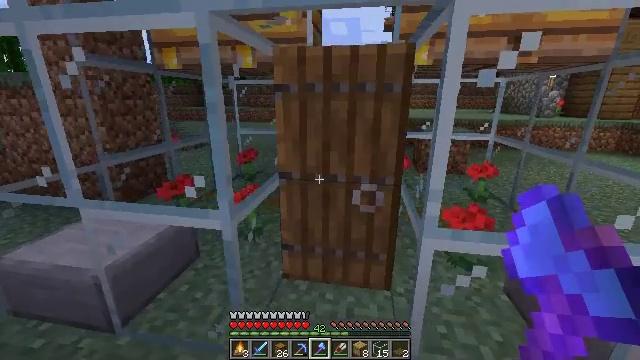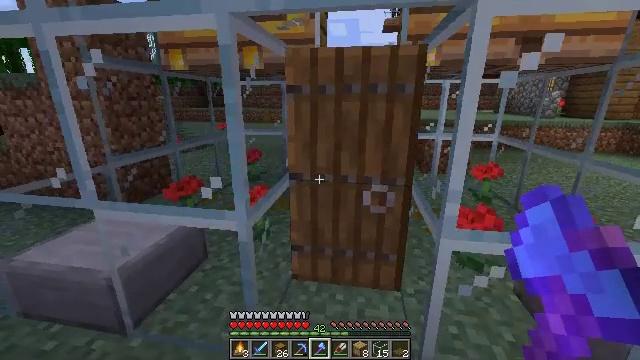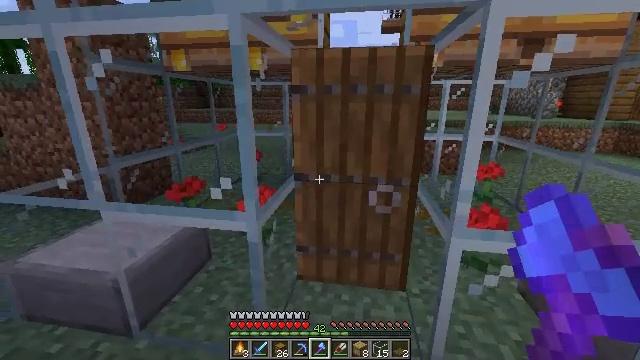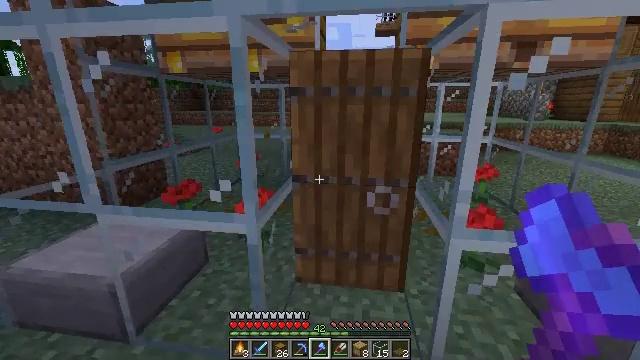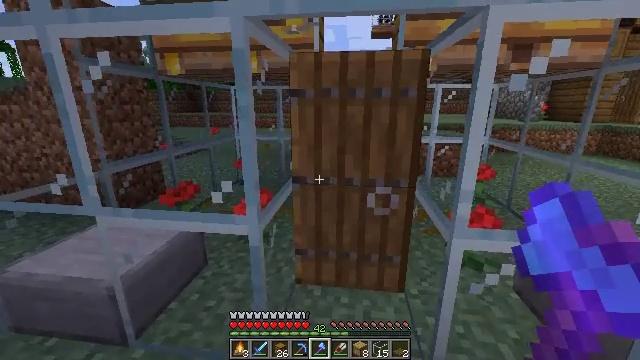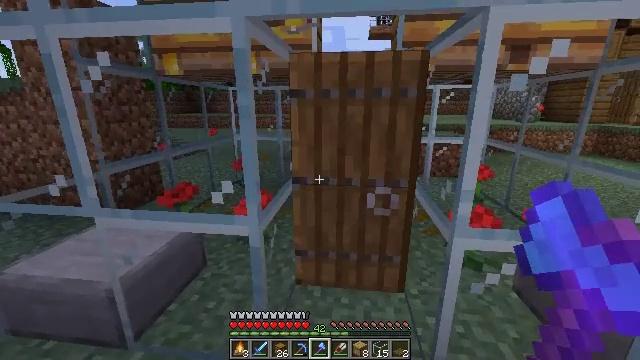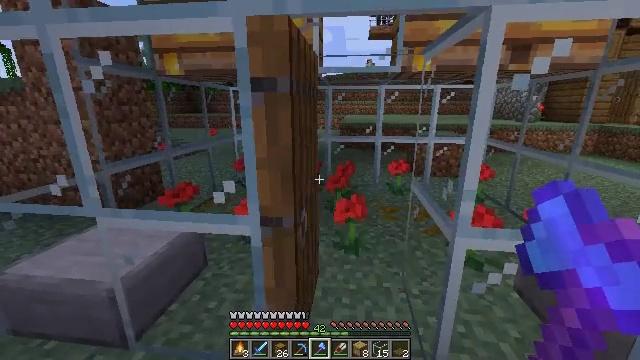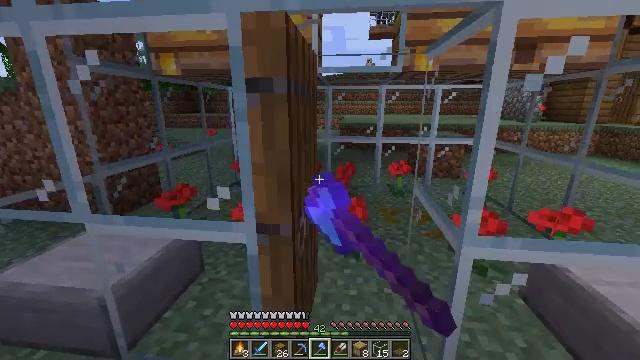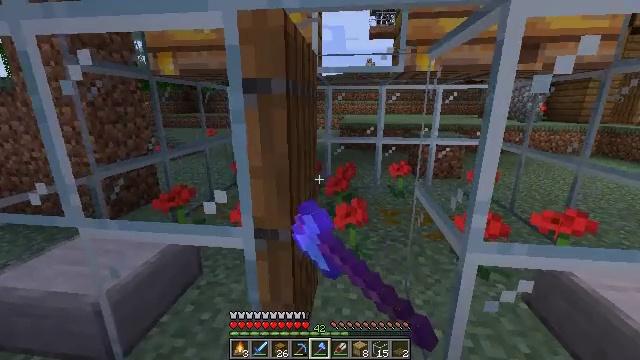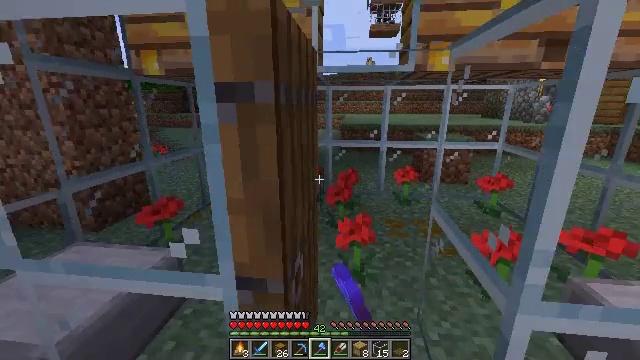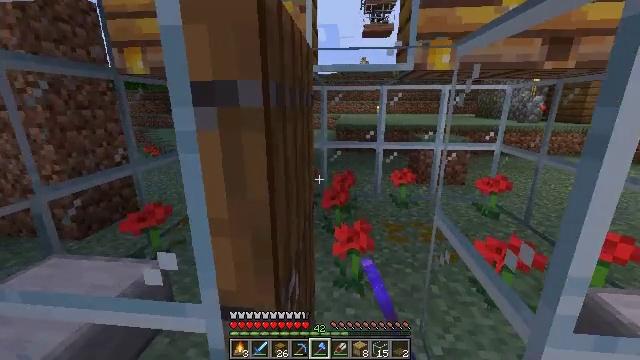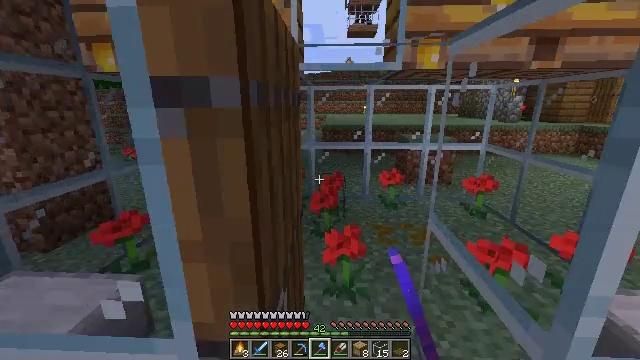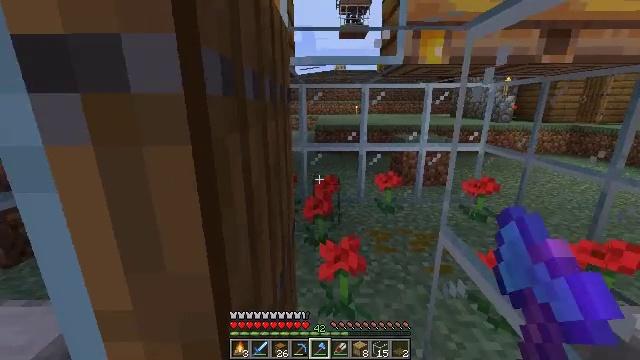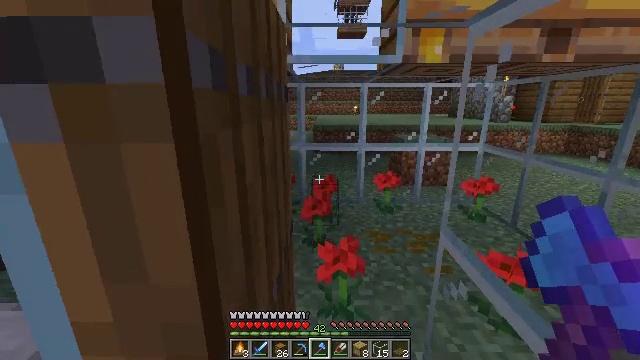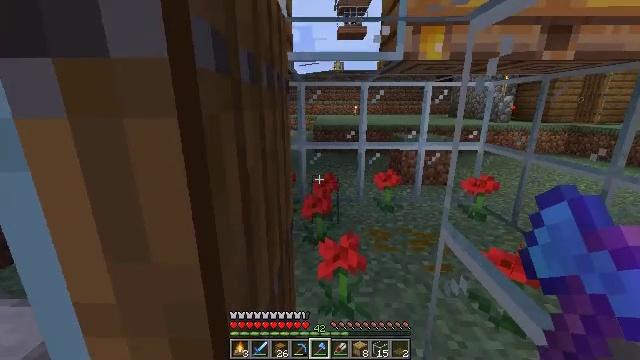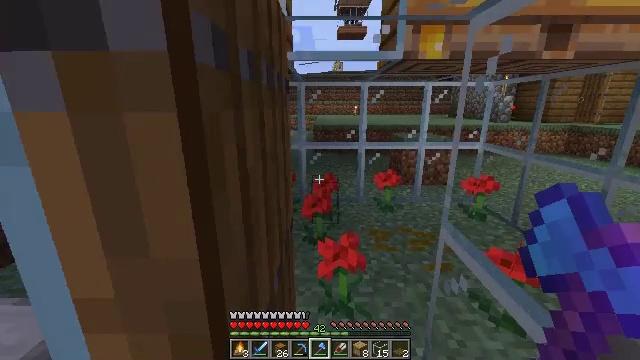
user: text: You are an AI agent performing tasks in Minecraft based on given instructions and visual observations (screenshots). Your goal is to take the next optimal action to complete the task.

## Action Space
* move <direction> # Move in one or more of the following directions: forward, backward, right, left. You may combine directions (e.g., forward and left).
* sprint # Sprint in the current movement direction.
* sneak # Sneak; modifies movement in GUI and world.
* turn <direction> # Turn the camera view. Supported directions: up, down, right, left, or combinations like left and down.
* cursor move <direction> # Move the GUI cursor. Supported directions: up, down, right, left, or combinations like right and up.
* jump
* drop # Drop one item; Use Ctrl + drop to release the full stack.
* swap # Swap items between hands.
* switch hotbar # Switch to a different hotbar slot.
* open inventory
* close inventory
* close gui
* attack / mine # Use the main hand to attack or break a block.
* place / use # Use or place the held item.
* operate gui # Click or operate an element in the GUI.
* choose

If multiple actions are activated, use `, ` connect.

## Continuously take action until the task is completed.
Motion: motion action
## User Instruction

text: Attack the glass to break it.
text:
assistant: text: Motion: no_op
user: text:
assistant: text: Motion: no_op
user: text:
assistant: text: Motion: turn right
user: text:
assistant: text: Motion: no_op
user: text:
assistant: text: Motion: no_op
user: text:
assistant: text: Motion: use / place
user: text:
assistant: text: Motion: move forward, use / place
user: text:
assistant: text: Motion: move forward
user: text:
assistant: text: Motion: move forward
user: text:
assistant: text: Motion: move forward, turn right
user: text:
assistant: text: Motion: move forward, turn right
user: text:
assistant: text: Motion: move forward, turn right
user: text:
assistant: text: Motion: move forward
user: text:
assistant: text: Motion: move forward
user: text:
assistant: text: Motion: move forward
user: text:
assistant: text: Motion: move forward
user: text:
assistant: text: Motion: move forward and move right
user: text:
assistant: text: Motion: move forward and move right
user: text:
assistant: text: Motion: move forward and move right
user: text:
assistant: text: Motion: move forward and move right
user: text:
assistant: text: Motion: move forward and move right
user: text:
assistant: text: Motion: move forward and move right
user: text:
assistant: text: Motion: move forward and move right
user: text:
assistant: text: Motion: move forward and move right
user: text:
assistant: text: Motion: move forward and move right, turn left
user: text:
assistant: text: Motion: move forward and move right, turn left
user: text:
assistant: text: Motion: move forward and move right, turn left
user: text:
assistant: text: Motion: move forward and move right, turn left
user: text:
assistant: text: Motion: move forward and move right, turn left
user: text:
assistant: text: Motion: move forward and move right, turn left